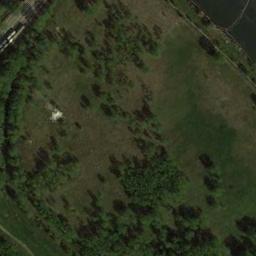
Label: meadow